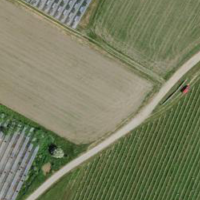
EUNIS habitat code: 52
Species observed at this site:
Medicago sativa